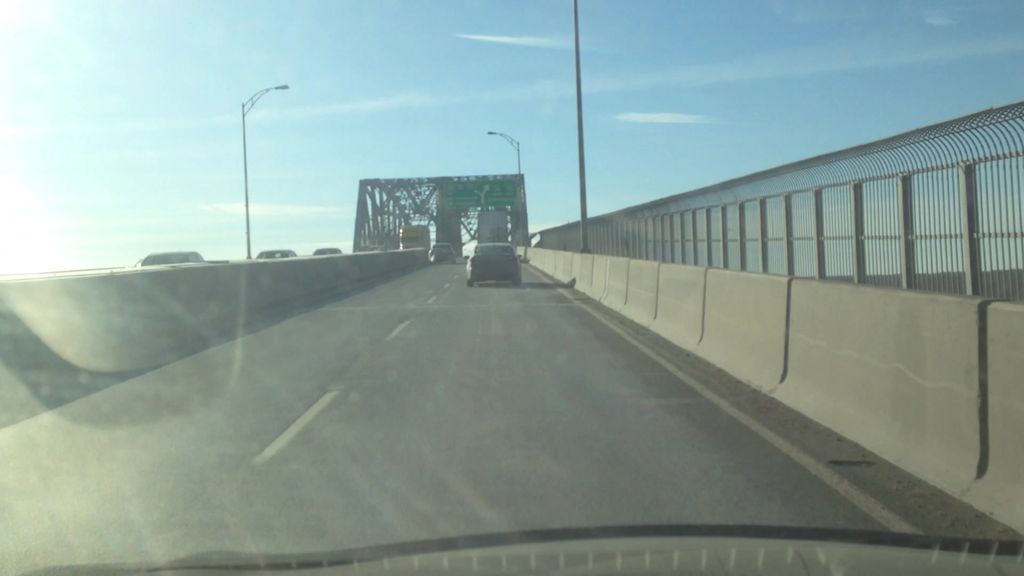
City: montreal